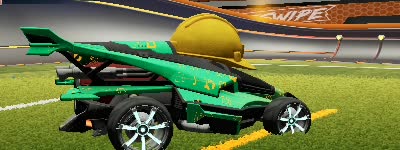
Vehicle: aftershock